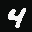
Label: 4